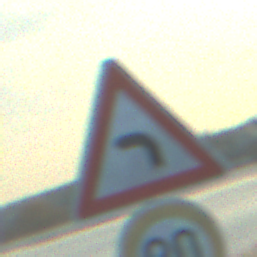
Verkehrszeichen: KurveLinks
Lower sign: Geschwindigkeit80
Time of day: SunriseSunset
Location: Outdoor (RoadRail)
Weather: PartlyCloudy
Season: NotSpecified
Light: Natural